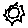
Label: sun